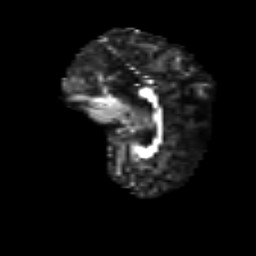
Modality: FA
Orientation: sagittal
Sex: male
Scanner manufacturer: siemens
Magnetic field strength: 3 T
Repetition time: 5 s
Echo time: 0.071 s